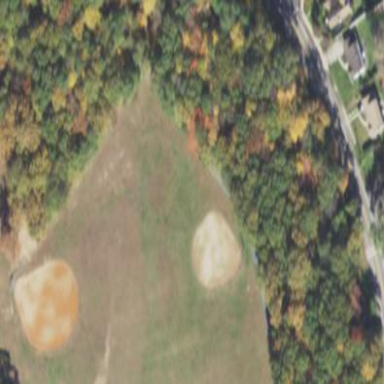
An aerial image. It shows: Baseball pitch for leisure land.